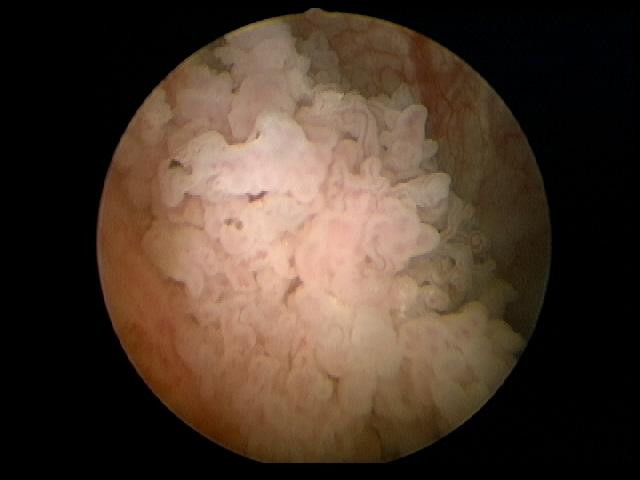
Modality: WLC
Class: Malignant
Subclass: LowGradePapillary
Lesion: L1
Stage: Ta
Morphology: Papillary
Bladder cancer association: Yes